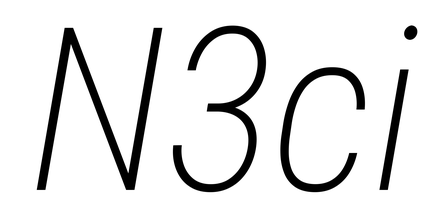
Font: Roboto-Italic_Condensed_ExtraLight_Italic